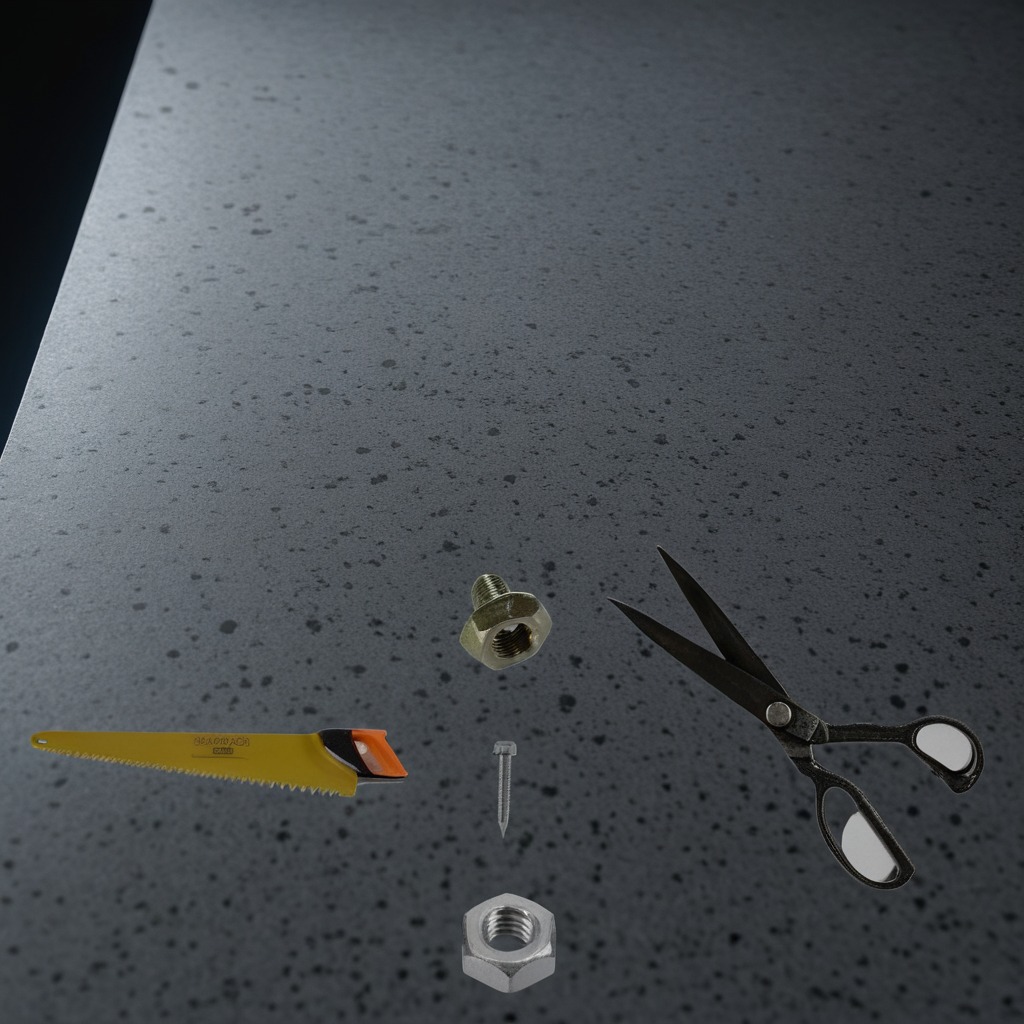
A metal machine screw, an iron nail, a handheld metal saw, a metal nut, and a pair of scissors are lying on a clean granite table inside a workshop at night dim ambient light soft shadows worn but